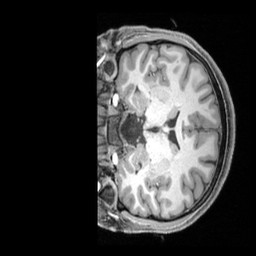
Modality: T1w
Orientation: coronal
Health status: healthy
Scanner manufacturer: siemens
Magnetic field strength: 3 T
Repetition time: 2.4 s
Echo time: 0.00201 s